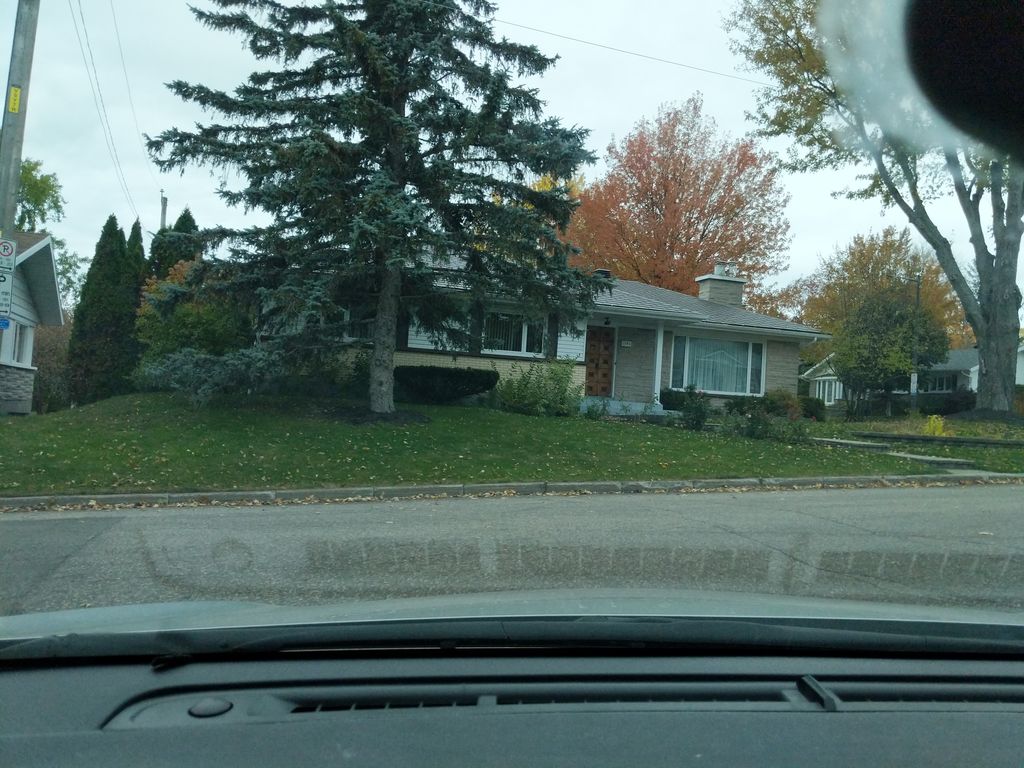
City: quebec_city